Here is the raw acceleration-versus-time signal recorded on a bearing housing. Diagnose the bearing from this image, choosing from: normal, inner_race, outer_race, ball.
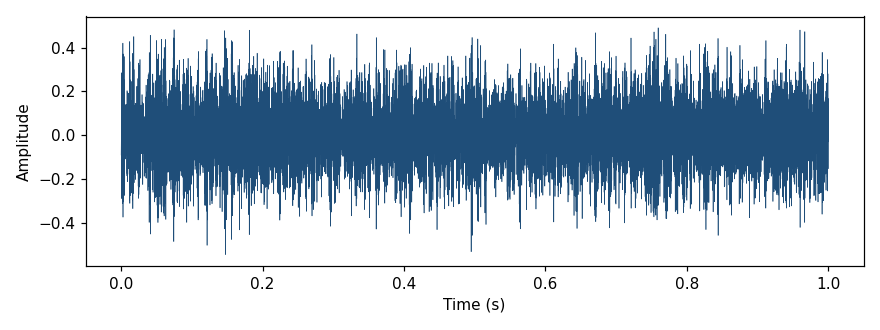
Answer: ball